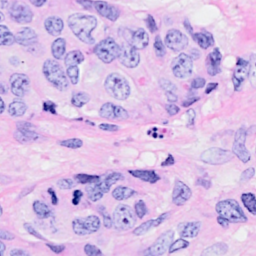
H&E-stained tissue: Breast